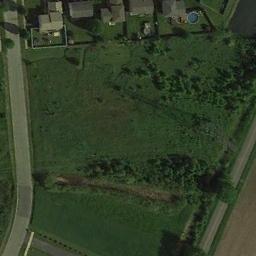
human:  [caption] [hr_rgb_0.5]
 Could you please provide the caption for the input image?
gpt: There are many buildings of different shapes on the meadow .

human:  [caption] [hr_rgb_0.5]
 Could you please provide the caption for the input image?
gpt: The entire image is dominated by grass .

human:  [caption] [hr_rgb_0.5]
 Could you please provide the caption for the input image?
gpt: This meadow has dense grasses and some trees and a residential area is next to the meadow .

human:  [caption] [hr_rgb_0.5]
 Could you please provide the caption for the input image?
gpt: There is a road and some houses next to the meadow .

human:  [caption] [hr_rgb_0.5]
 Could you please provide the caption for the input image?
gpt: There are some buildings and paths beside the meadow .